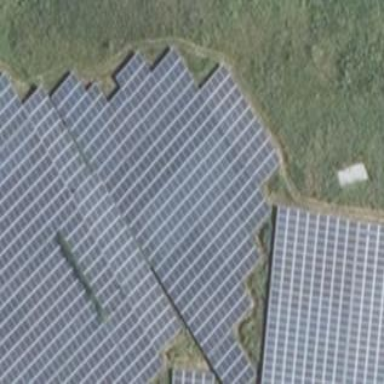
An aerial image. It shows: Solar power generator with photovoltaic panels.